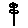
Label: flower